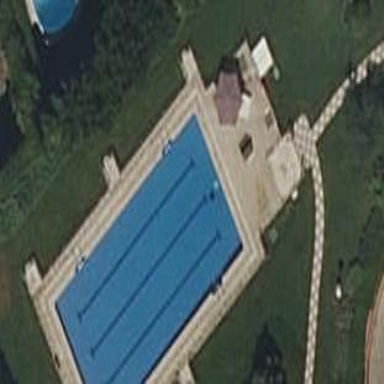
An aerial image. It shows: Swimming pool located in leisure land.